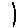
Label: line